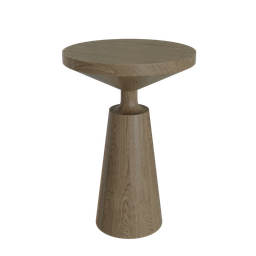
Label: furniture